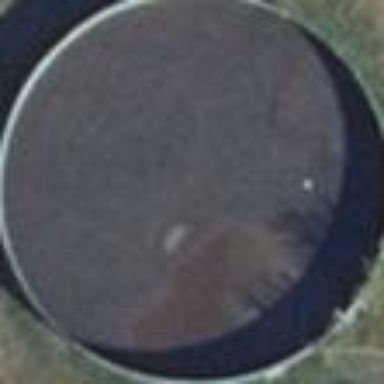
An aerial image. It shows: Storage tank with man-made structure.